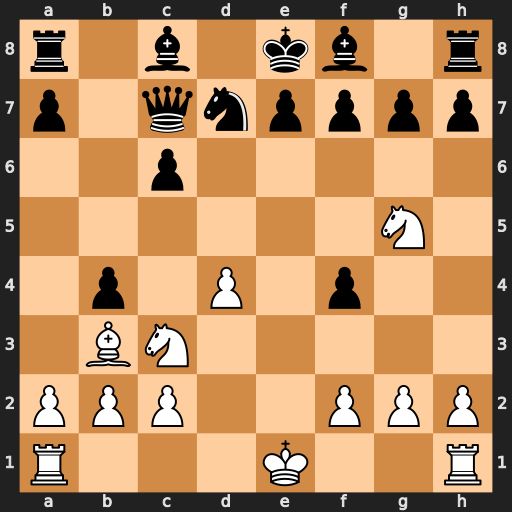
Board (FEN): r1b1kb1r/p1qnpppp/2p5/6N1/1p1P1p2/1BN5/PPP2PPP/R3K2R
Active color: w
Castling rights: KQkq
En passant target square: -
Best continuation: Bxf7+ Kd8 Ne6#